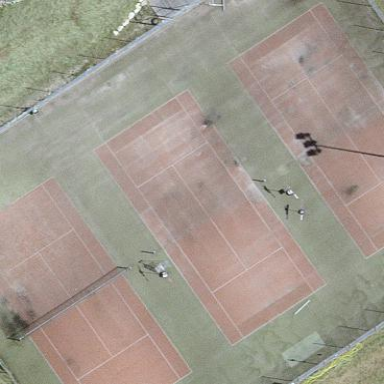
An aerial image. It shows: Pitch for leisure activities.